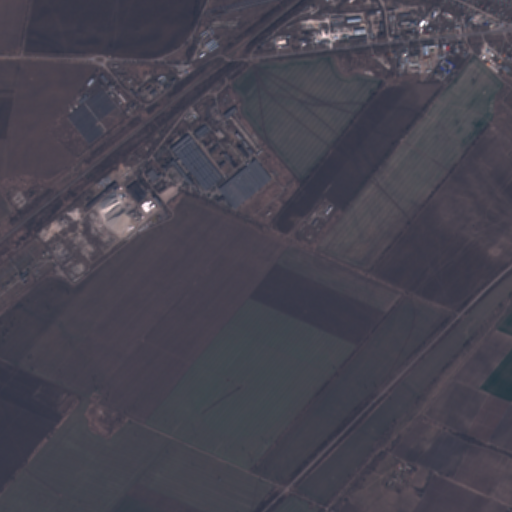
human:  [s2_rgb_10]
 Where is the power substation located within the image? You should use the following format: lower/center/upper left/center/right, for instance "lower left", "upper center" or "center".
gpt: The power substation is located in the center left of the image.
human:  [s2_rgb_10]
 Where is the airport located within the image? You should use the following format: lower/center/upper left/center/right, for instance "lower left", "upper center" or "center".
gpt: There is no airport in the image.